Question: The error tells me that the method '[]' is not defined in the line 127
this is my code and Idon't see the error
'''
def verificar_area archivo
bandera= false
Spreadsheet.client_encoding = 'UTF-8'
book = Spreadsheet.open archivo
@wk = book.worksheet 0
areas = ["Secundaria",
"Preparatoria",
"Universitario",
"Edad 11 a 15 anos",
"Edad de 16 a 19 anos",
"Solo estudian",
"Adolescentes que trabajan y estudian"]
(1 .. @wk.row_count).each do |index_renglon|
@renglon_excel = @wk.rows[index_renglon]
area=@renglon_excel[8] #This is the line 127
if areas.include?(area)
bandera=true
else
bandera=false
break
end #fin if
end #fin for
return bandera
end
'''
the error in the browser is this

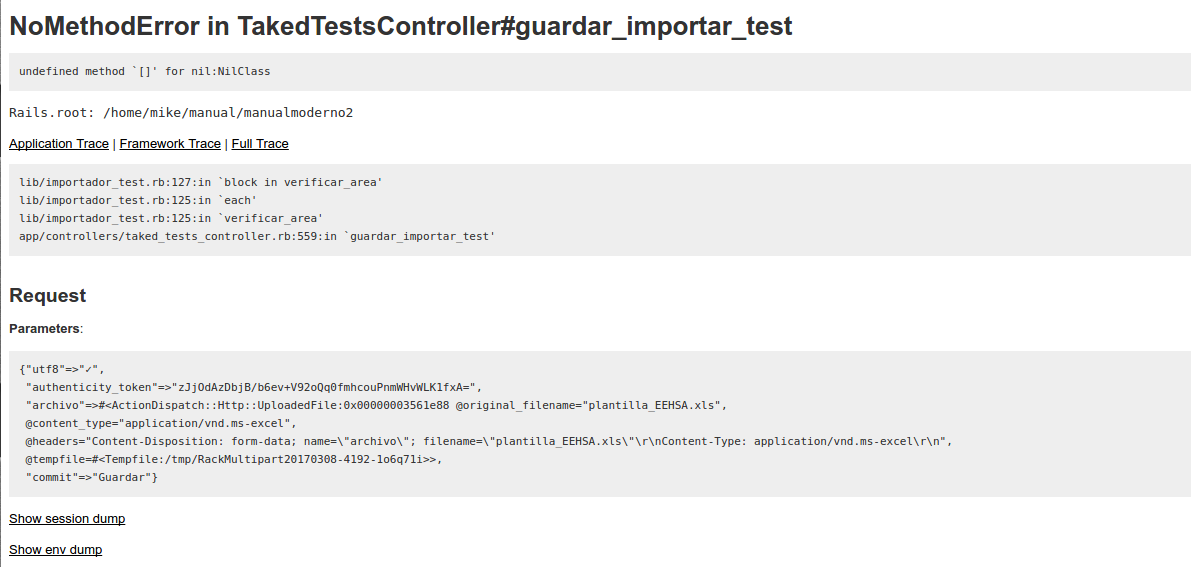
Answer: You are getting the error because '@renglon_excel' is 'nil' for that specific iteration
'''
@renglon_excel[8]
'''
And you are trying to access with index of [8] on 'nil'
To avoid this you can add a check
'''
@renglon_excel = @wk.rows[index_renglon]
next unless @renglon_excel
area = @renglon_excel[8]
'''